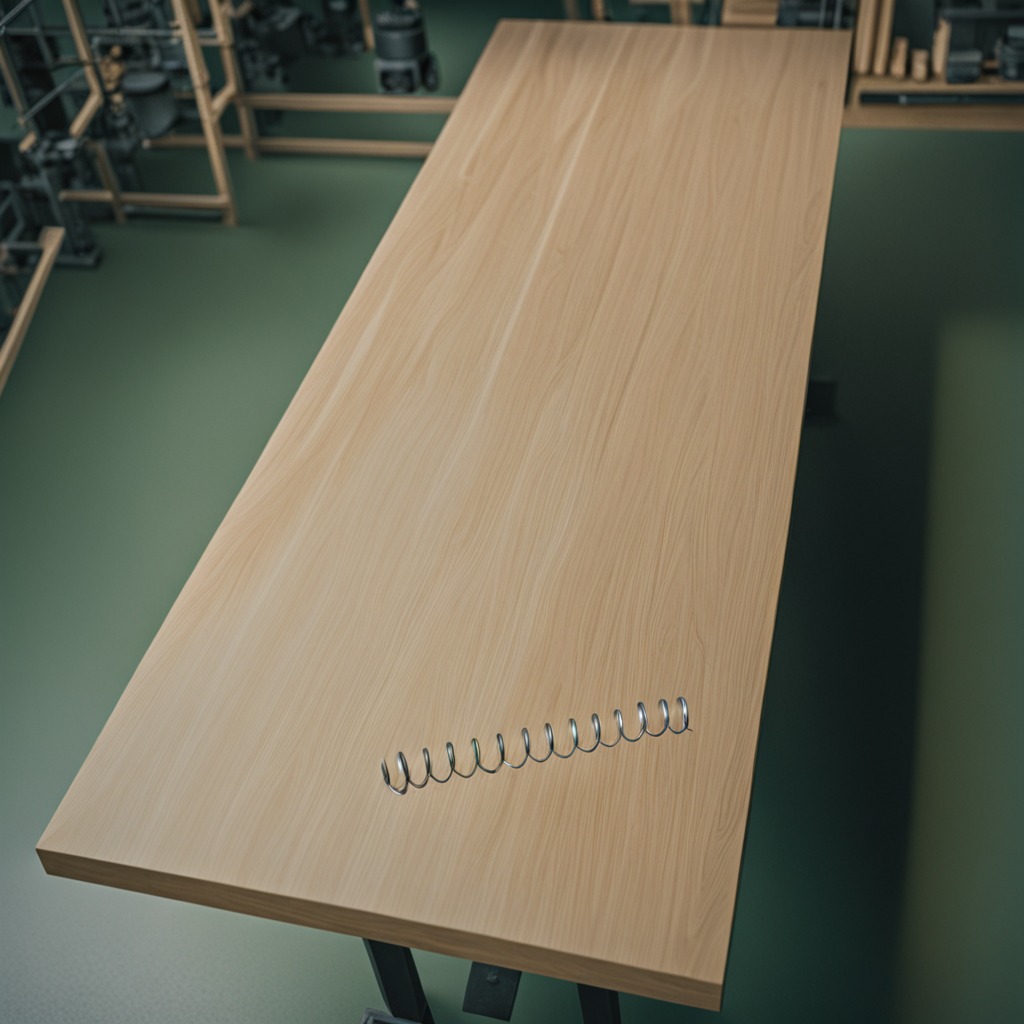
A coiled metal spring is lying on a workbench inside a coastal fishing gear workshop.